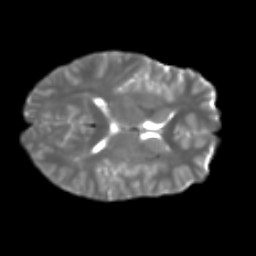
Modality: T2w
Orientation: axial
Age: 22
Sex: female
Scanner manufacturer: ge
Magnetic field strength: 3 T
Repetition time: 7.8 s
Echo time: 0.0606 s